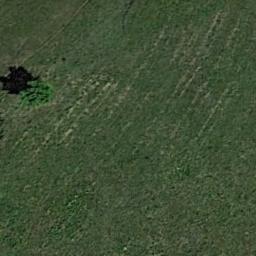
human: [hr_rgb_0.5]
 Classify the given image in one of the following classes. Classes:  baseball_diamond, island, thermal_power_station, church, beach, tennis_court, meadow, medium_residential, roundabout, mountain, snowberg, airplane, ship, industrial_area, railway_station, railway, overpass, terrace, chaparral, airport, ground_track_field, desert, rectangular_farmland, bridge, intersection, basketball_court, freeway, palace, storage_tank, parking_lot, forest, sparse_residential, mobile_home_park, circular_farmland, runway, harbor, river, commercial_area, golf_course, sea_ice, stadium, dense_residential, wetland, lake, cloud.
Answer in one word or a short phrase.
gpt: meadow